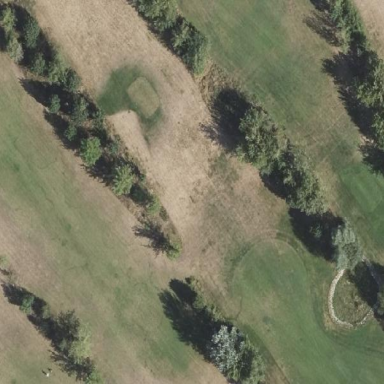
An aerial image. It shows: Area of rough grass used for golf.